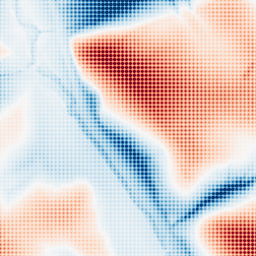
Category: classical
Decomposition family: gaussian_anisotropic
Decomposition parameters: sigma_x: 20
sigma_y: 50
Upsampling method: sinc_blackman
Upsampling parameters: scale: 4
kernel_size: 4
Upsampling scale: 4